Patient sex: M
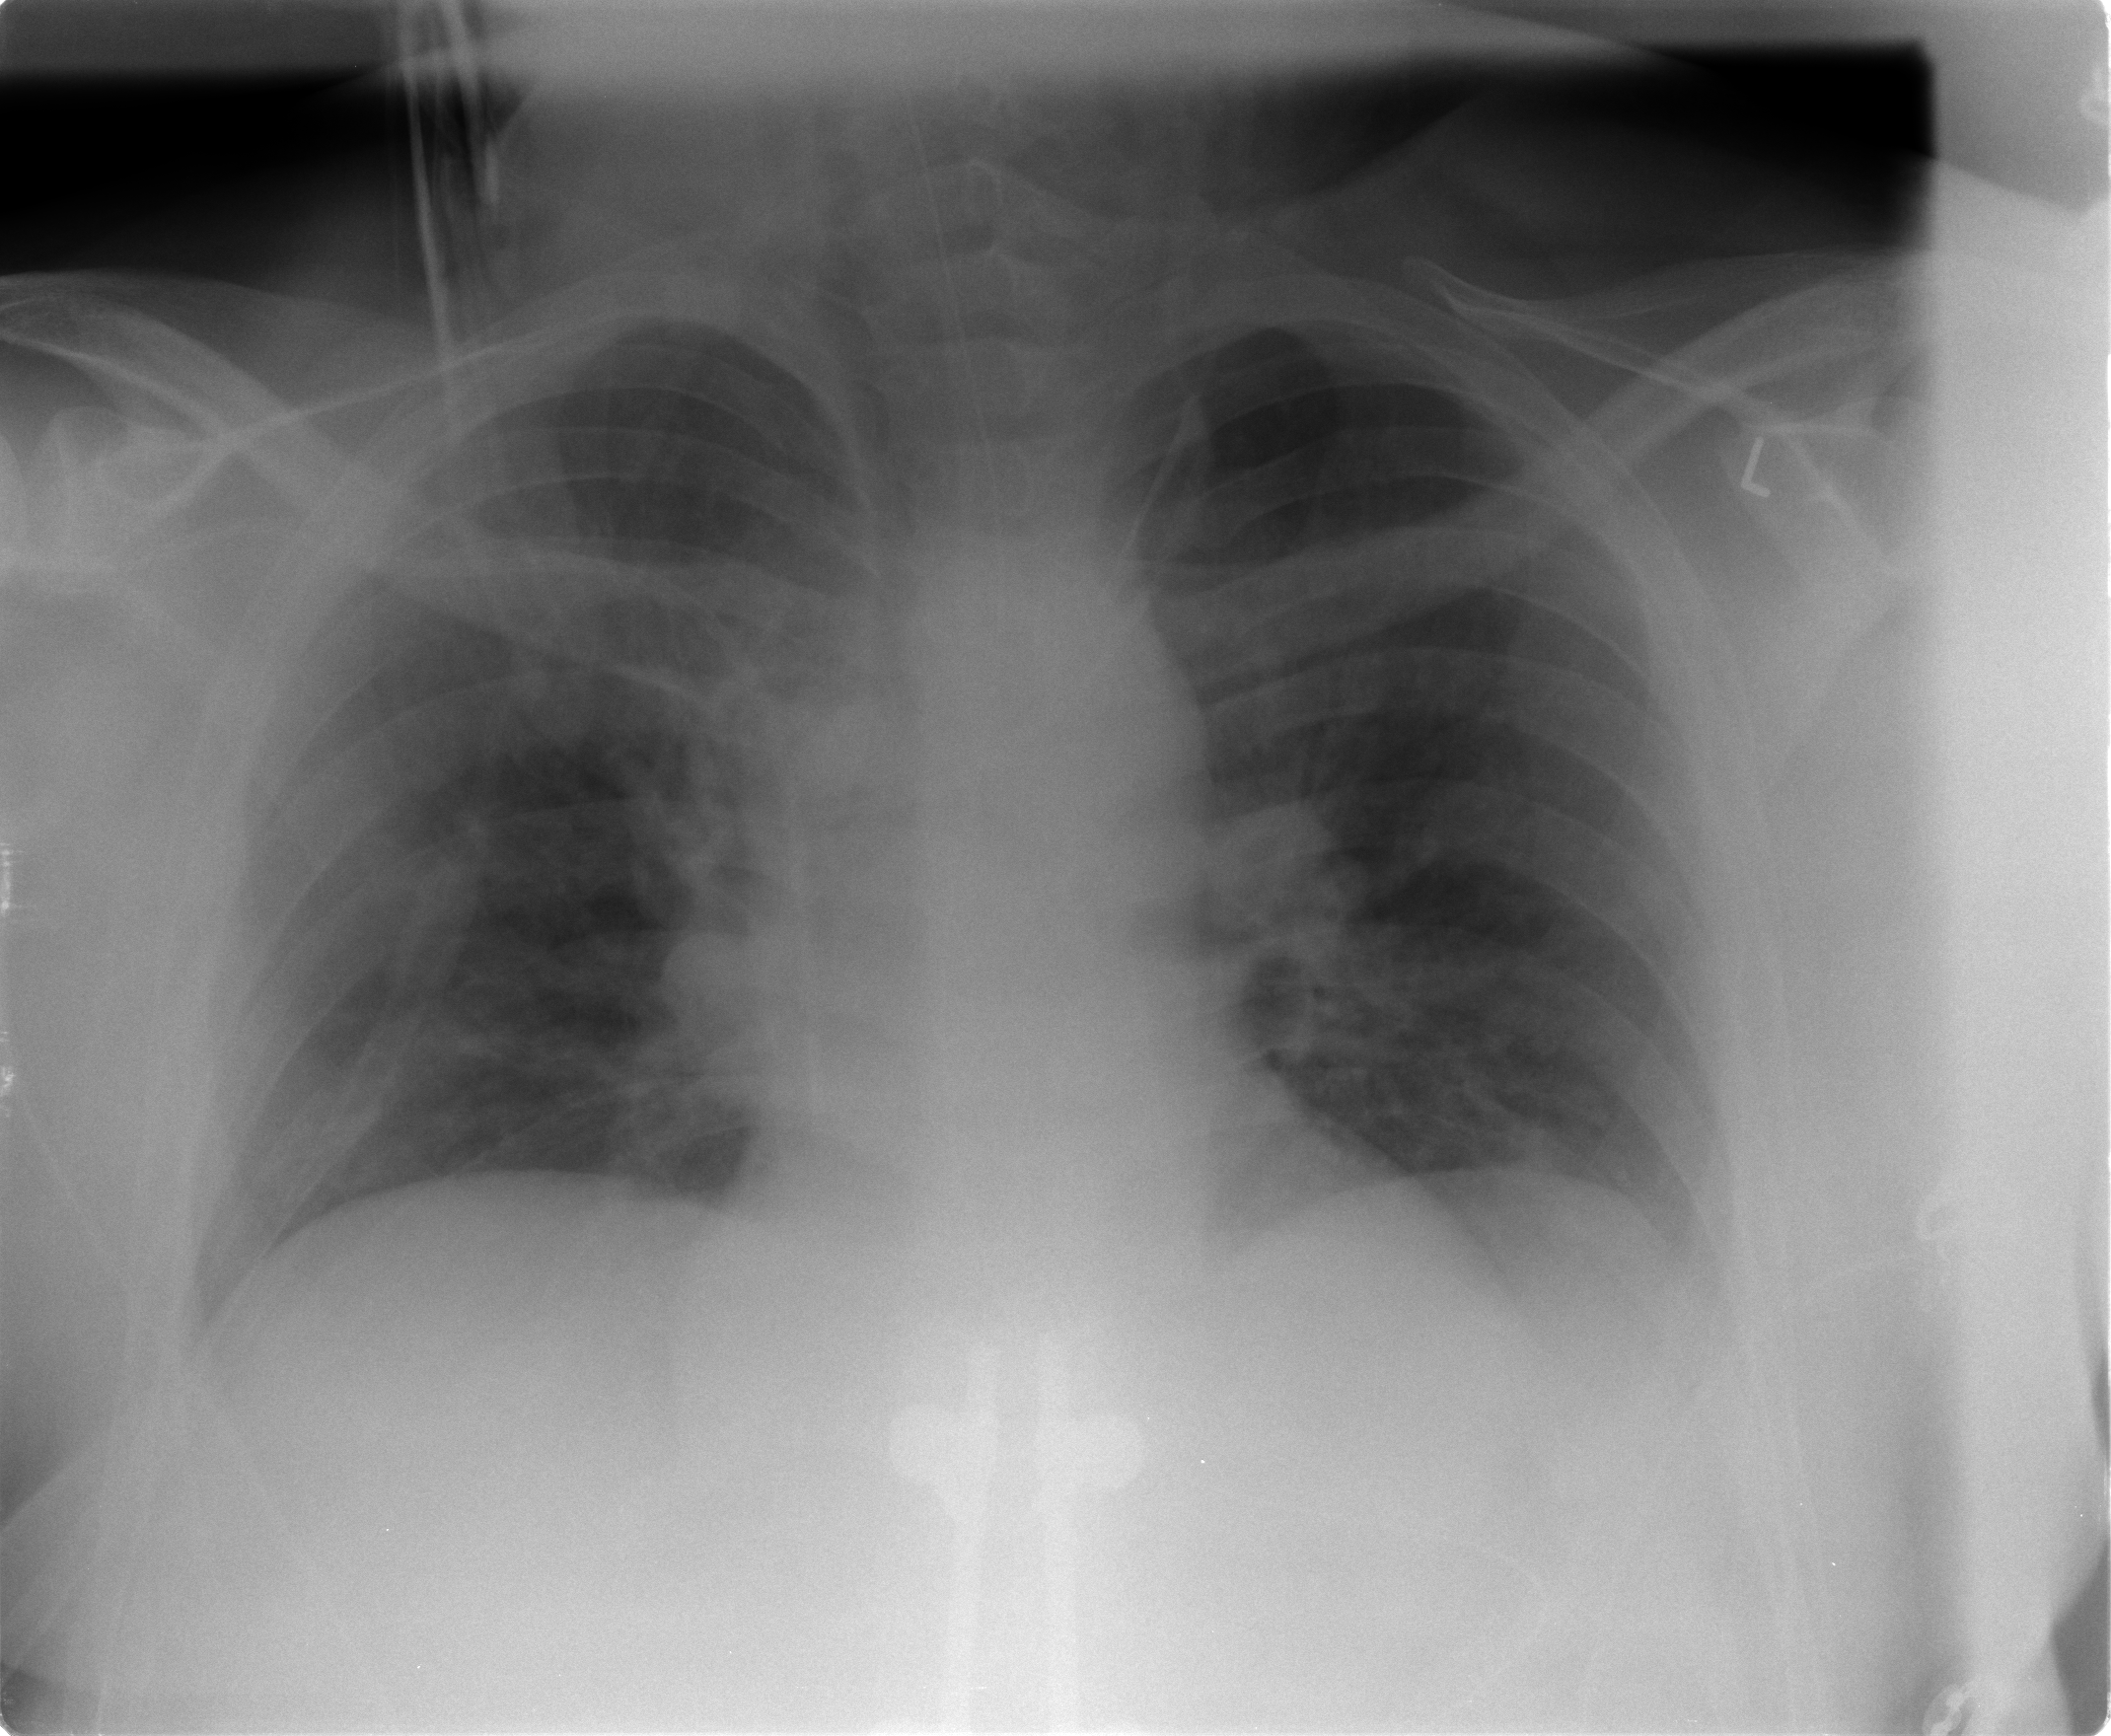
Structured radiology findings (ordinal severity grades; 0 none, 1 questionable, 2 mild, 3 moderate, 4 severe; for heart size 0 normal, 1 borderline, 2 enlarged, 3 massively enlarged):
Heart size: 0
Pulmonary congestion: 2
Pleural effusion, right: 1
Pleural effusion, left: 2
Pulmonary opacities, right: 0
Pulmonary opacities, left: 0
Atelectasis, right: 2
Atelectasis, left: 2